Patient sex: M
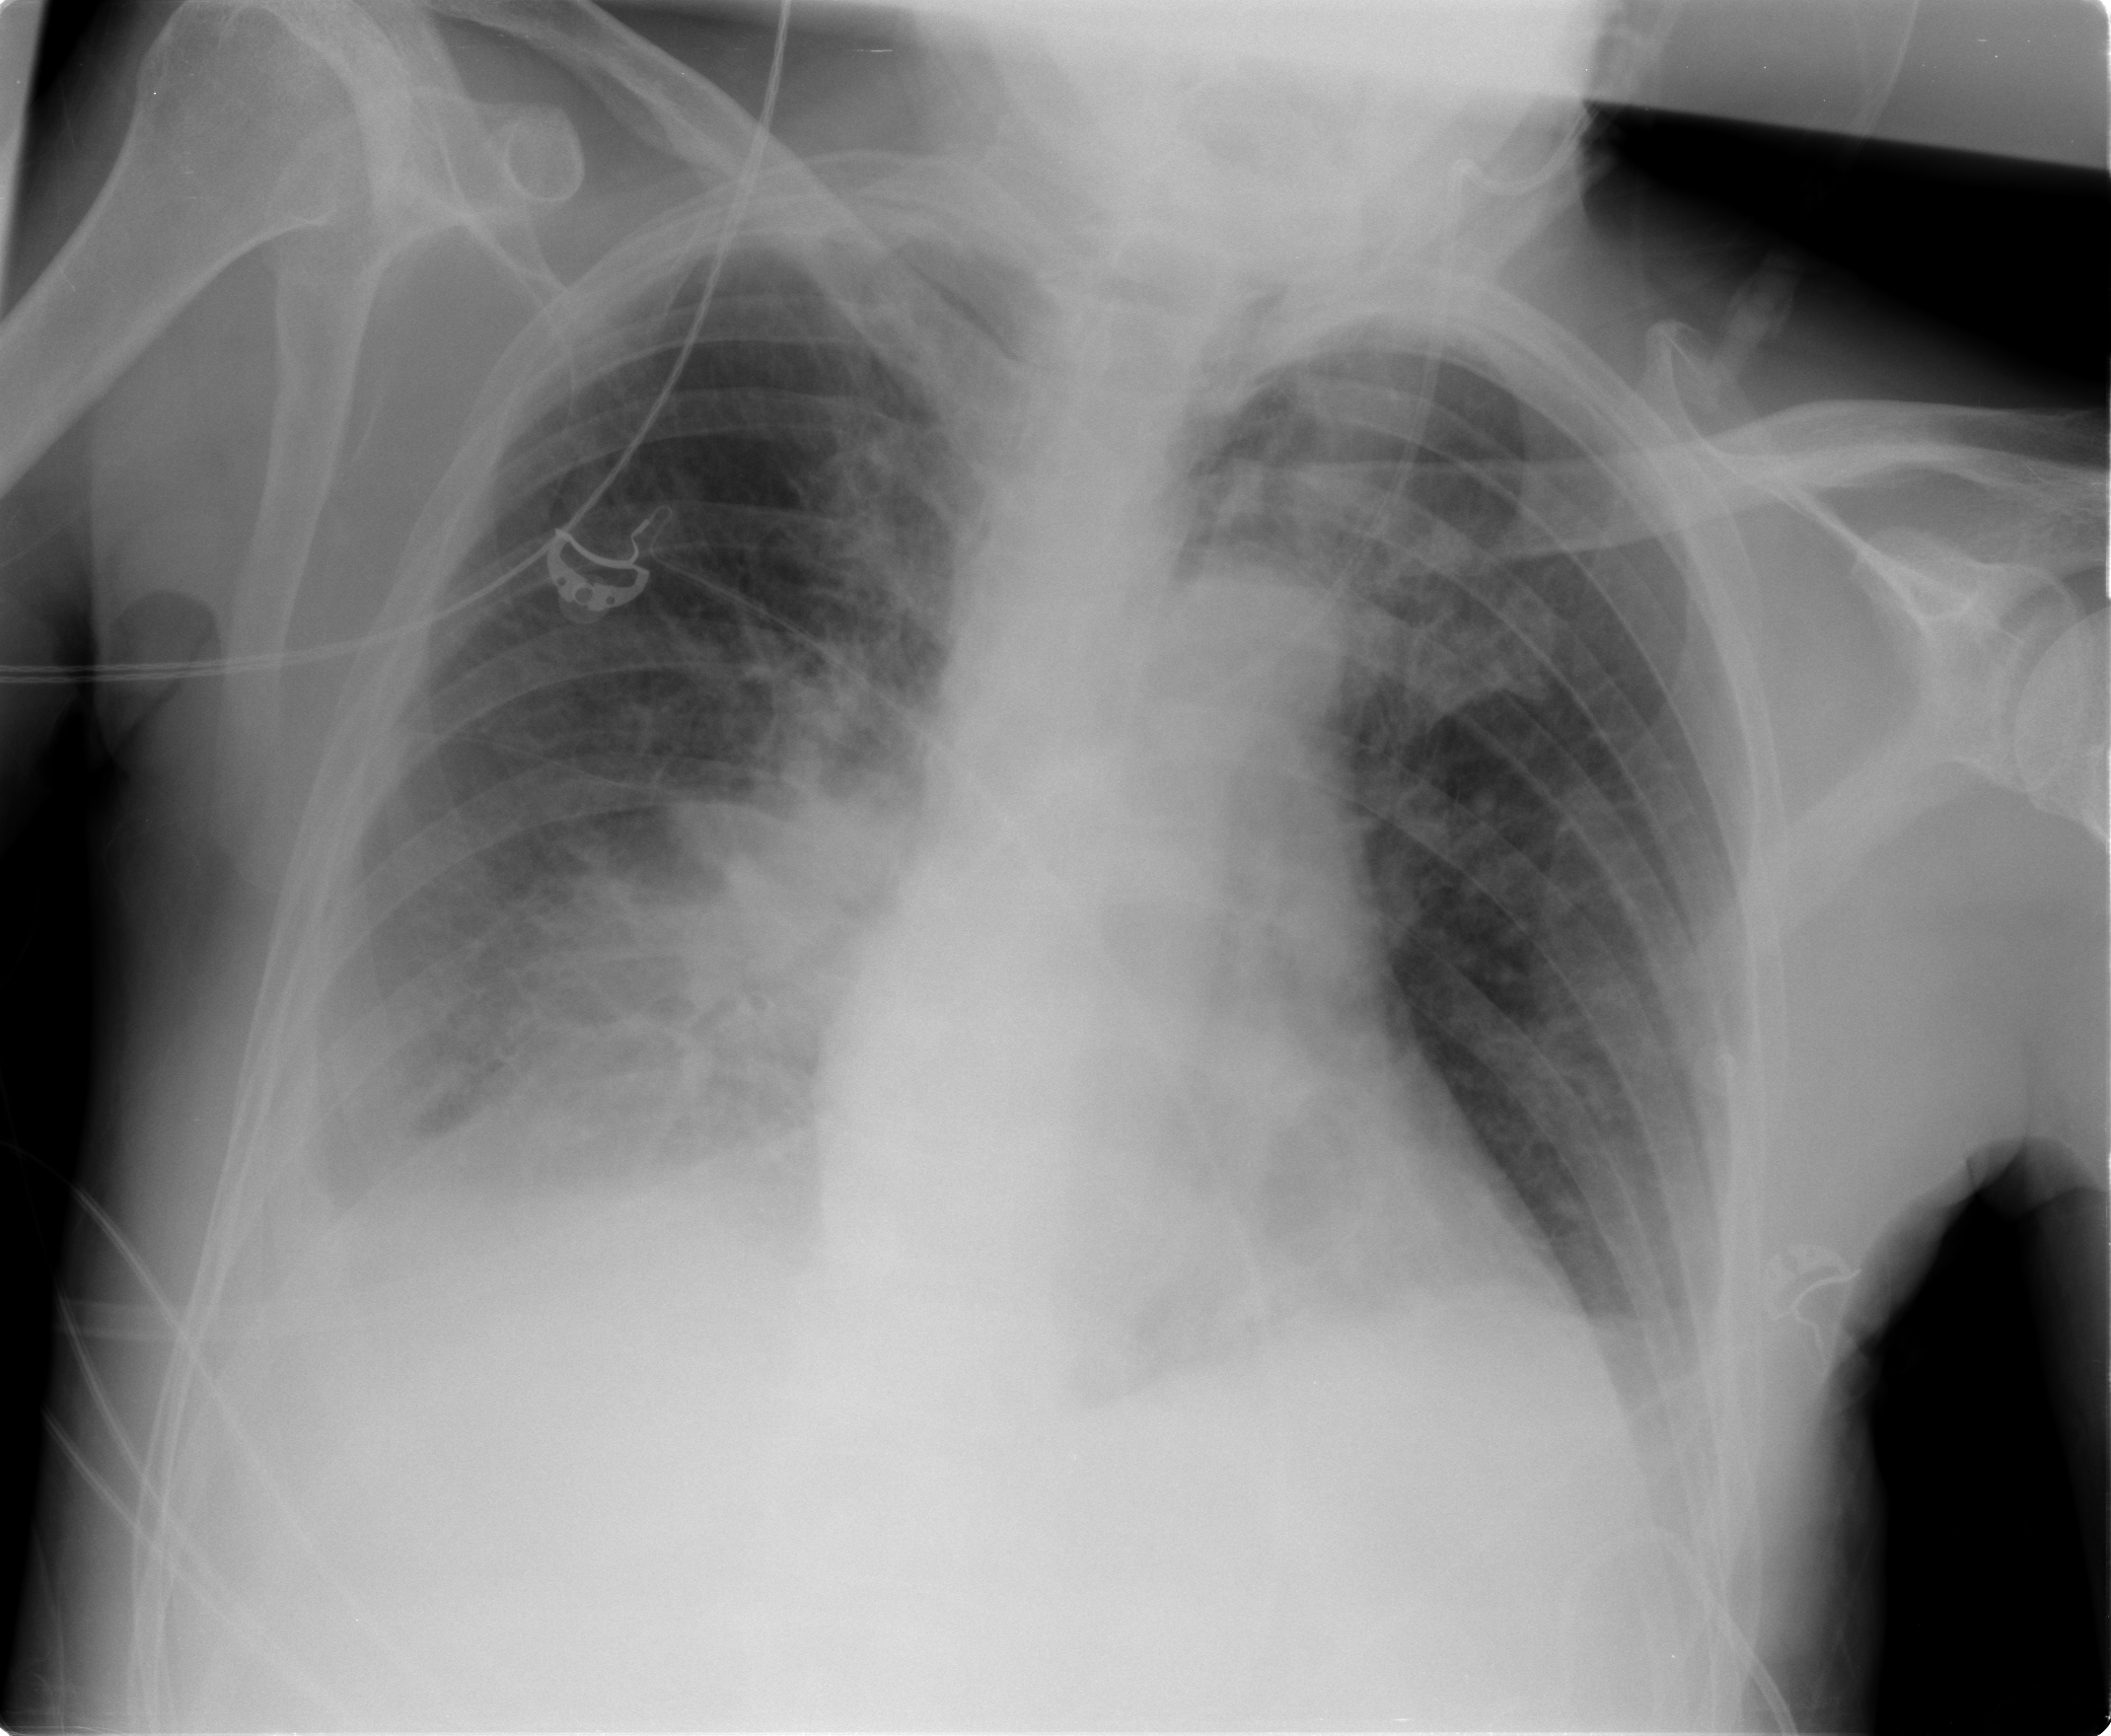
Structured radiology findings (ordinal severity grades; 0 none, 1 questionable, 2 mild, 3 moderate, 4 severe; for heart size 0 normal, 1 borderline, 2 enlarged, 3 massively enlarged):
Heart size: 0
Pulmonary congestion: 2
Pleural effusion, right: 2
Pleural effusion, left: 2
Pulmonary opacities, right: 1
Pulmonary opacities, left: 0
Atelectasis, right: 2
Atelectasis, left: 2